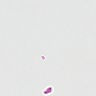
Metastatic tissue present: no